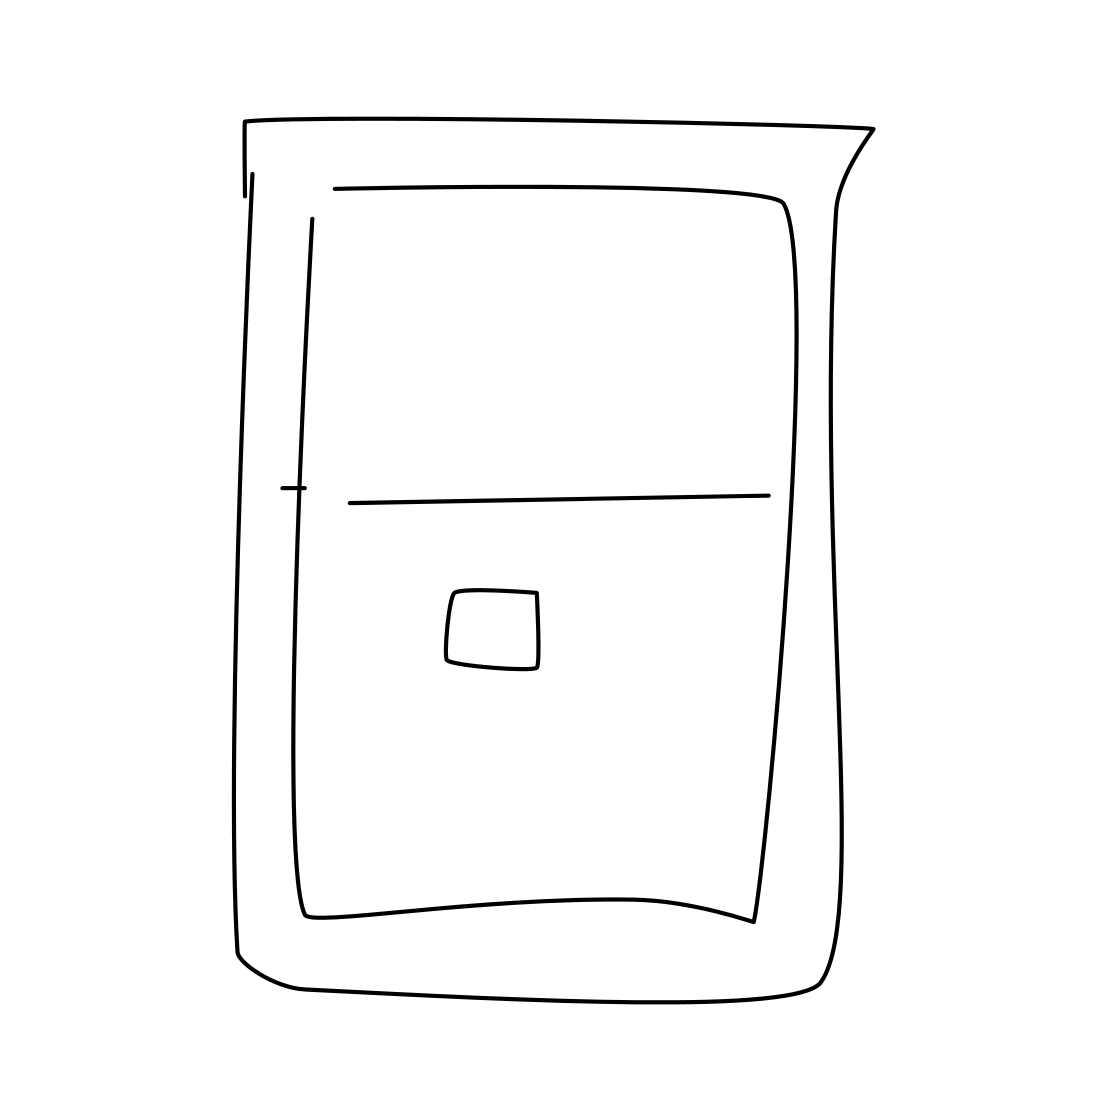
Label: cell phone